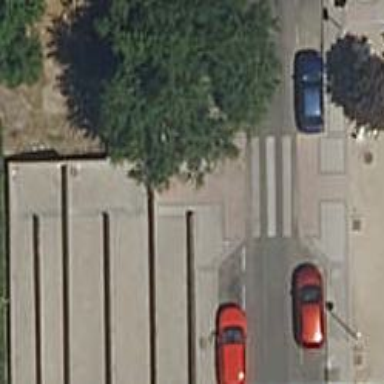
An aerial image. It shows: Footway surfaced with paving stones.